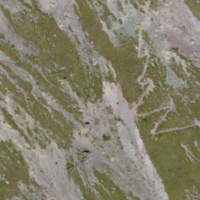
EUNIS habitat code: 31
Species observed at this site:
Gentianella campestris
Achillea erba-rotta